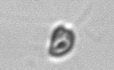
Label: Pyramimonas